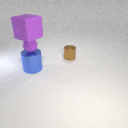
small purple rubber sphere above large blue metal cylinder